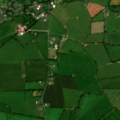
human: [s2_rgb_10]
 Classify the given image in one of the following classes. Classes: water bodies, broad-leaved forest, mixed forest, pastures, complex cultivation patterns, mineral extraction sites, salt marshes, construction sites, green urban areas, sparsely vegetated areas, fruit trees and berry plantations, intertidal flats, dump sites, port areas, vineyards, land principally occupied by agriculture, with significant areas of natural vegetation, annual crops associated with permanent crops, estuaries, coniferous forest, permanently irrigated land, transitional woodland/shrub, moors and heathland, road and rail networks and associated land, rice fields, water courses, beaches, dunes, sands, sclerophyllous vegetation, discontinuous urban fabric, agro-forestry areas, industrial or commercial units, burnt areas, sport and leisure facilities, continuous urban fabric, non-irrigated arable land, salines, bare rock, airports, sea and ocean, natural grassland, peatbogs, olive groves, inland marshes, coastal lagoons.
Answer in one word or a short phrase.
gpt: pastures